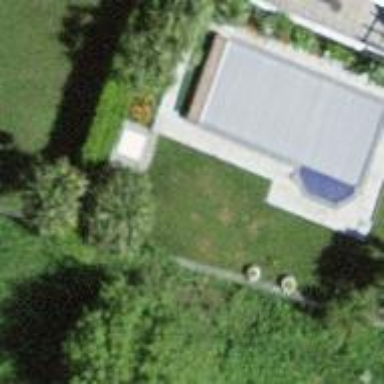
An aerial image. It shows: Swimming pool located in leisure land.